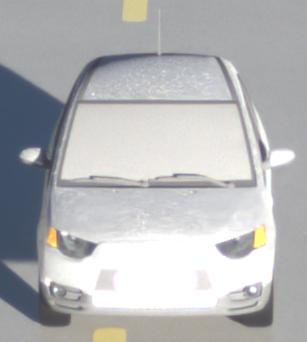
Make: Mitsubishi
Model: Colt 1.1
Detailed model: Colt (VI)
Model produced from: 2008/11
Model produced until: 2010/10
Doors: 3
Color: white
Road condition: wet road
Daytime: sunrise or sunset
Contrast: high contrast